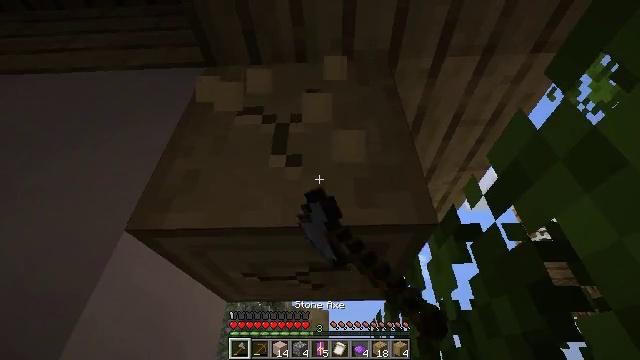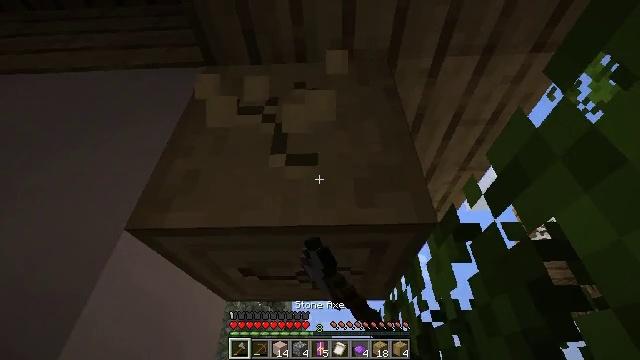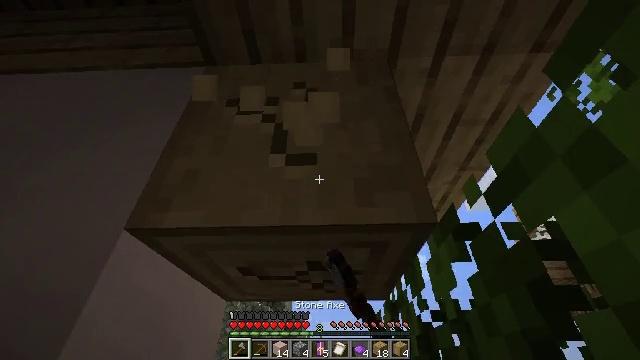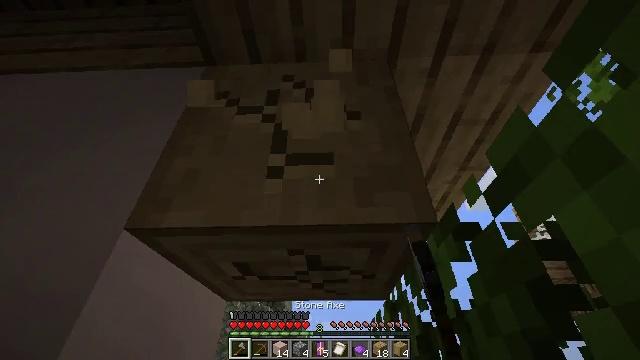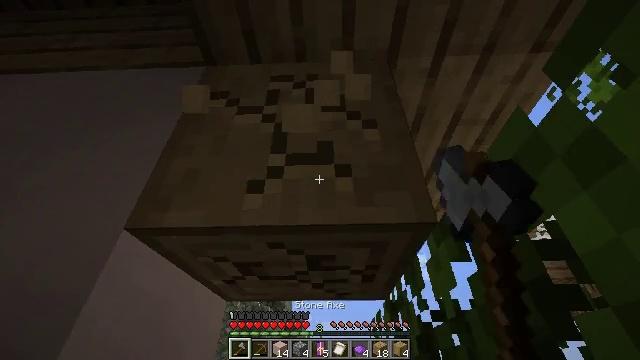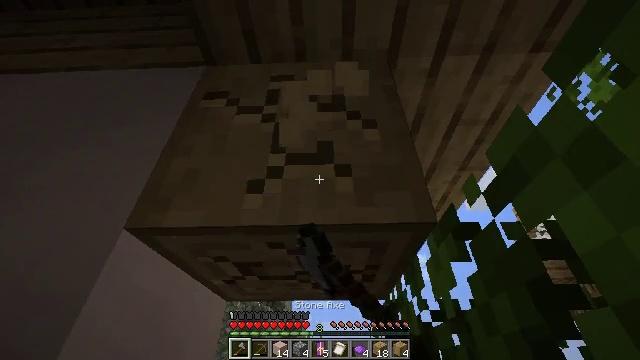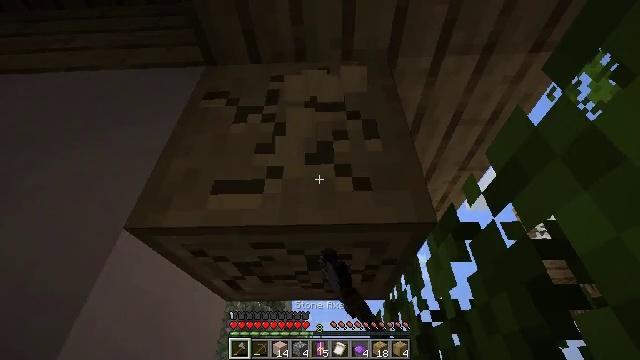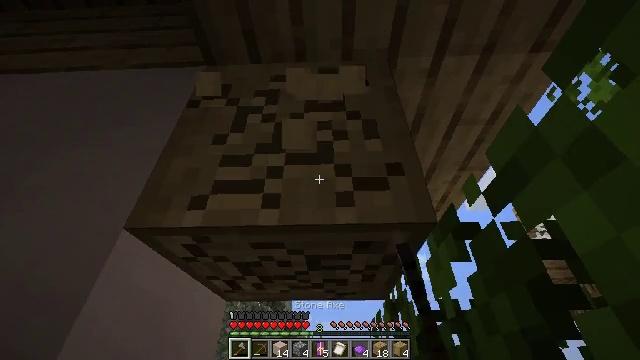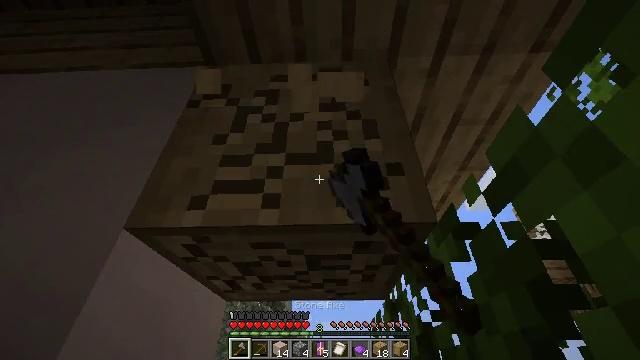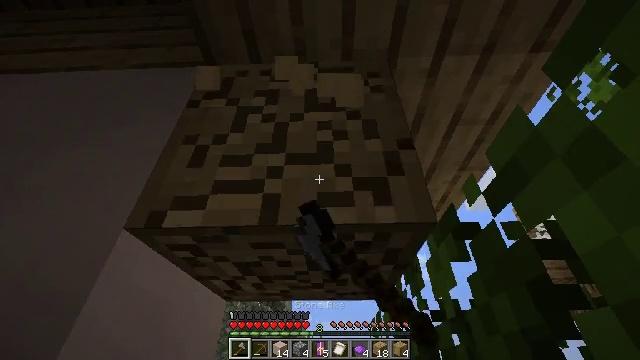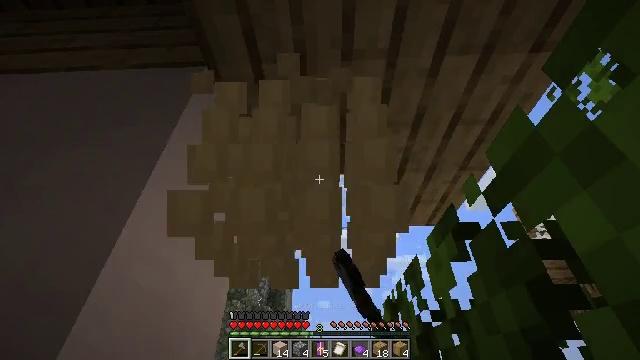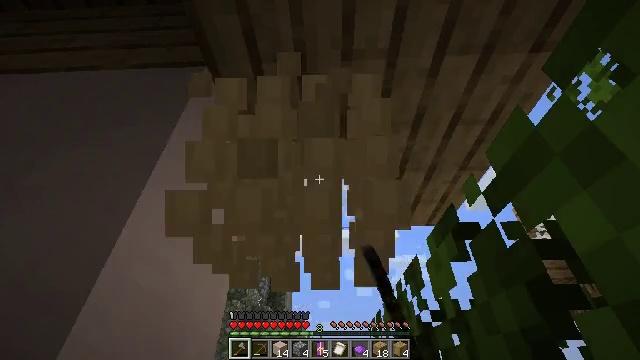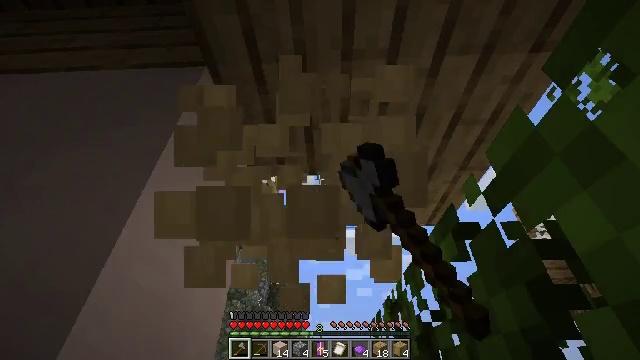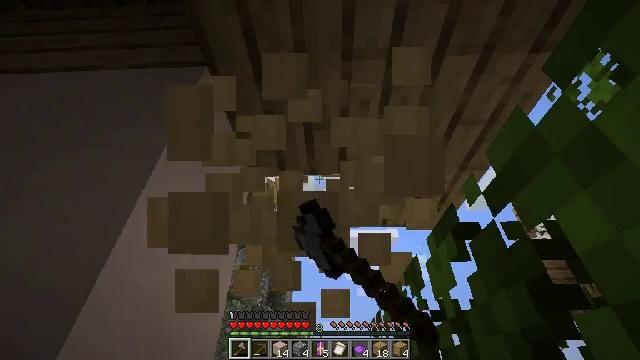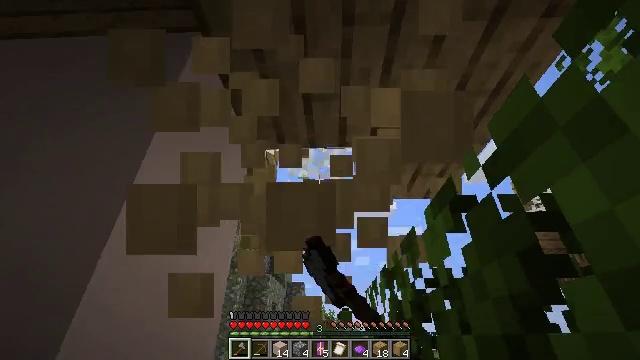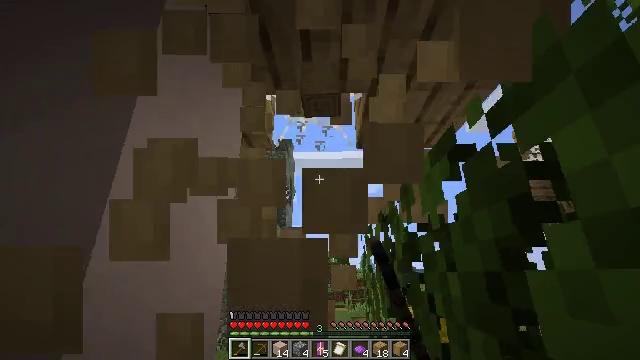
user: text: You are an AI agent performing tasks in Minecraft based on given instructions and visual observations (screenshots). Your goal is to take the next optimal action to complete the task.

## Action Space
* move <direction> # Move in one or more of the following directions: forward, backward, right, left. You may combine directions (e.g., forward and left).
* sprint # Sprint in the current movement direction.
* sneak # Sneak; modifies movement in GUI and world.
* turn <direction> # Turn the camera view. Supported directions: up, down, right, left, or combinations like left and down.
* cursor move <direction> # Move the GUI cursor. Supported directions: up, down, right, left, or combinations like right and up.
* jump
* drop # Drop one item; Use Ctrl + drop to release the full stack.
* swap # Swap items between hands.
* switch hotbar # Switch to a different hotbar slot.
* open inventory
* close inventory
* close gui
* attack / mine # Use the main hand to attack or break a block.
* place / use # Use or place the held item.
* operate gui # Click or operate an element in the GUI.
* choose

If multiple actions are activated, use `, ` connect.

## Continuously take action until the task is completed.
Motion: motion action
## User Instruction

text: Chop down the stripped oak log.
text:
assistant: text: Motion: attack / mine
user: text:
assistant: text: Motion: attack / mine
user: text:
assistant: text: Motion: attack / mine
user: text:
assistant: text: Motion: attack / mine
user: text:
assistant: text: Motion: attack / mine
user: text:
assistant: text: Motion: attack / mine
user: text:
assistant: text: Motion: attack / mine
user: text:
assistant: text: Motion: attack / mine
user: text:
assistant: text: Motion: attack / mine
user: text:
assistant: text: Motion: attack / mine
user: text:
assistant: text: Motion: attack / mine
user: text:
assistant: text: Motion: attack / mine
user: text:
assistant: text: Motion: attack / mine
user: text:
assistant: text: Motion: turn down, attack / mine
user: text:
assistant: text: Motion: turn down, attack / mine
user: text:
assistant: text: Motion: turn left and down, attack / mine
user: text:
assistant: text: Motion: turn left and down, attack / mine
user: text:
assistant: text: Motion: turn left and down, attack / mine
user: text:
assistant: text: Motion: attack / mine
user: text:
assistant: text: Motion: attack / mine
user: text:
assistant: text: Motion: attack / mine
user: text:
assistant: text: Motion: attack / mine
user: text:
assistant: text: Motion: turn down, attack / mine
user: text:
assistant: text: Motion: turn down, attack / mine
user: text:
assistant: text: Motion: turn down, attack / mine
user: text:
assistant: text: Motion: attack / mine
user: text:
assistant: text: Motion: attack / mine
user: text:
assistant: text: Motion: attack / mine
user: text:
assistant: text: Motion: attack / mine
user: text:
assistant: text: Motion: attack / mine